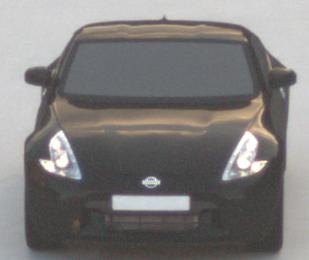
Make: Nissan
Model: 370Z Coupé
Detailed model: 370Z (Z34) Coupé
Model produced from: 2009/12
Model produced until: 2013/03
Doors: 3
Color: black
Road condition: dry road
Daytime: sunrise or sunset
Contrast: low contrast